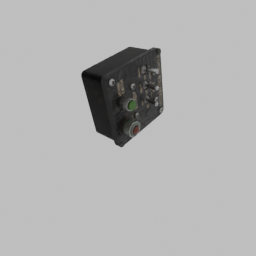
Label: electronics